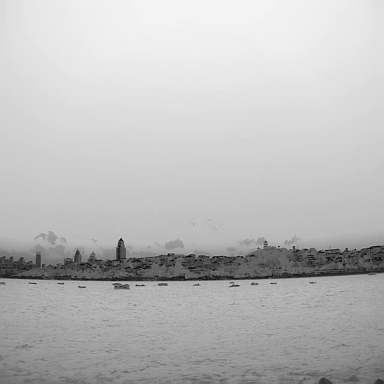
There are 11 bulk_carriers in the infrared image.